Question: I'd like to create the context extension methods described in <URL>.
But I'm not sure how to declare the class that holds my extension methods.
<URL> wrote:
> If I include a reference to this class
(or have the class in my namespace),
any ObjectContext references will be
able to execute these extensions:If you look at the tool tip in the
photo above, you should be able to see
that I can now cleanly access any
function that I add to the EntitySet
that I create.
How do I declare the class that holds my extension methods?
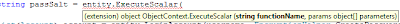
Answer: You just have to declare a static class :
'''
public static class MyExtensions
{
// extension methods go here
}
'''